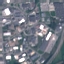
Land use / land cover: Industrial